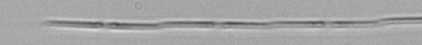
Label: Pseudo-nitzschia